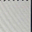
Piece: xx